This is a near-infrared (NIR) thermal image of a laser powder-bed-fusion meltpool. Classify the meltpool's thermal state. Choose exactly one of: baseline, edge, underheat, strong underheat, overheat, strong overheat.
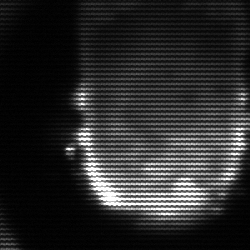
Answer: baseline